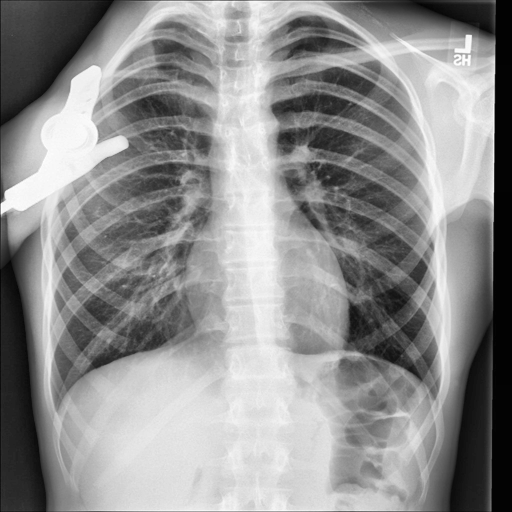
Finding: NORMAL